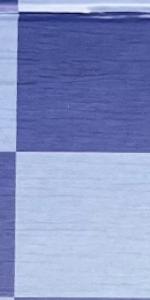
Label: Empty